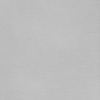
Label: dusty